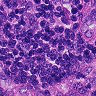
Metastatic tissue present: no